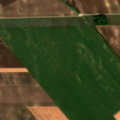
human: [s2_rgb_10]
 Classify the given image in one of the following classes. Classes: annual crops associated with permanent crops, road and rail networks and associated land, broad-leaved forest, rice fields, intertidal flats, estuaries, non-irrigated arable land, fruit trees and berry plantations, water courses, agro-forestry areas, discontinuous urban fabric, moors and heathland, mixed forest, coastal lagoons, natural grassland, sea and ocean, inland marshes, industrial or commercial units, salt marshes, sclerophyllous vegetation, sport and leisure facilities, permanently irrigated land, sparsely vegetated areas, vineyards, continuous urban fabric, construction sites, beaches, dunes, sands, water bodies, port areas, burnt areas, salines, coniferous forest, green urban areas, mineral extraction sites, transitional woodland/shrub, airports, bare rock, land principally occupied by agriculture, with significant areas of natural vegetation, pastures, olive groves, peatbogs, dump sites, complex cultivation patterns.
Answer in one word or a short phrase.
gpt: non-irrigated arable land